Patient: sex F, age 69
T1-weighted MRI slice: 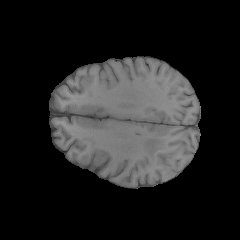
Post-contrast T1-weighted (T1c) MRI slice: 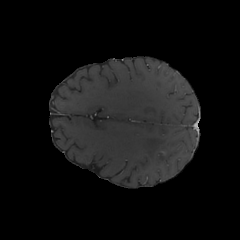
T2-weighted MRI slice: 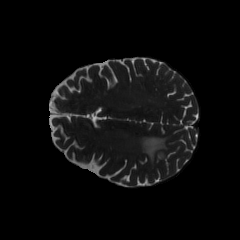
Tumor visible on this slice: yes
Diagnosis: Glioblastoma, IDH-wildtype
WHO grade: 4